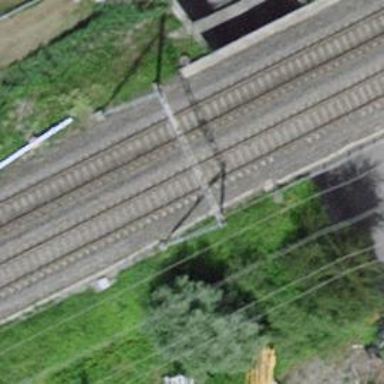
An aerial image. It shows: Railway bridge with electrified contact line. There is one track on the bridge.